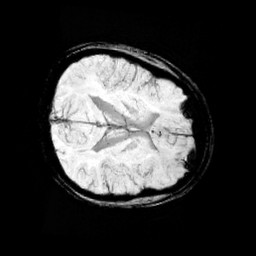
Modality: minIP
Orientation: axial
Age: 12
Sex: female
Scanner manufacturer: siemens
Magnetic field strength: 3 T
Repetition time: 0.027 s
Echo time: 0.02 s